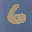
Label: 6